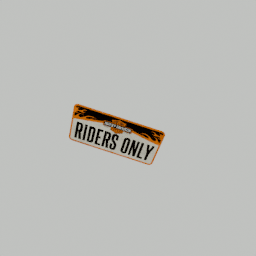
Label: decoration